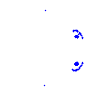
Particle: electron